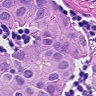
Metastatic tissue present: yes